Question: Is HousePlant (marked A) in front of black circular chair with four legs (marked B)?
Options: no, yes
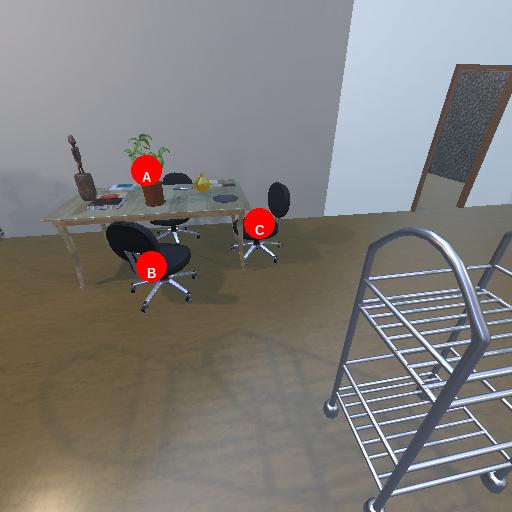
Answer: no